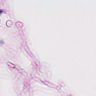
Metastatic tissue present: no